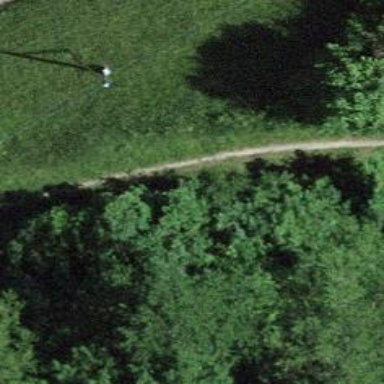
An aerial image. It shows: Path with ground surface. The track type is grade 5.